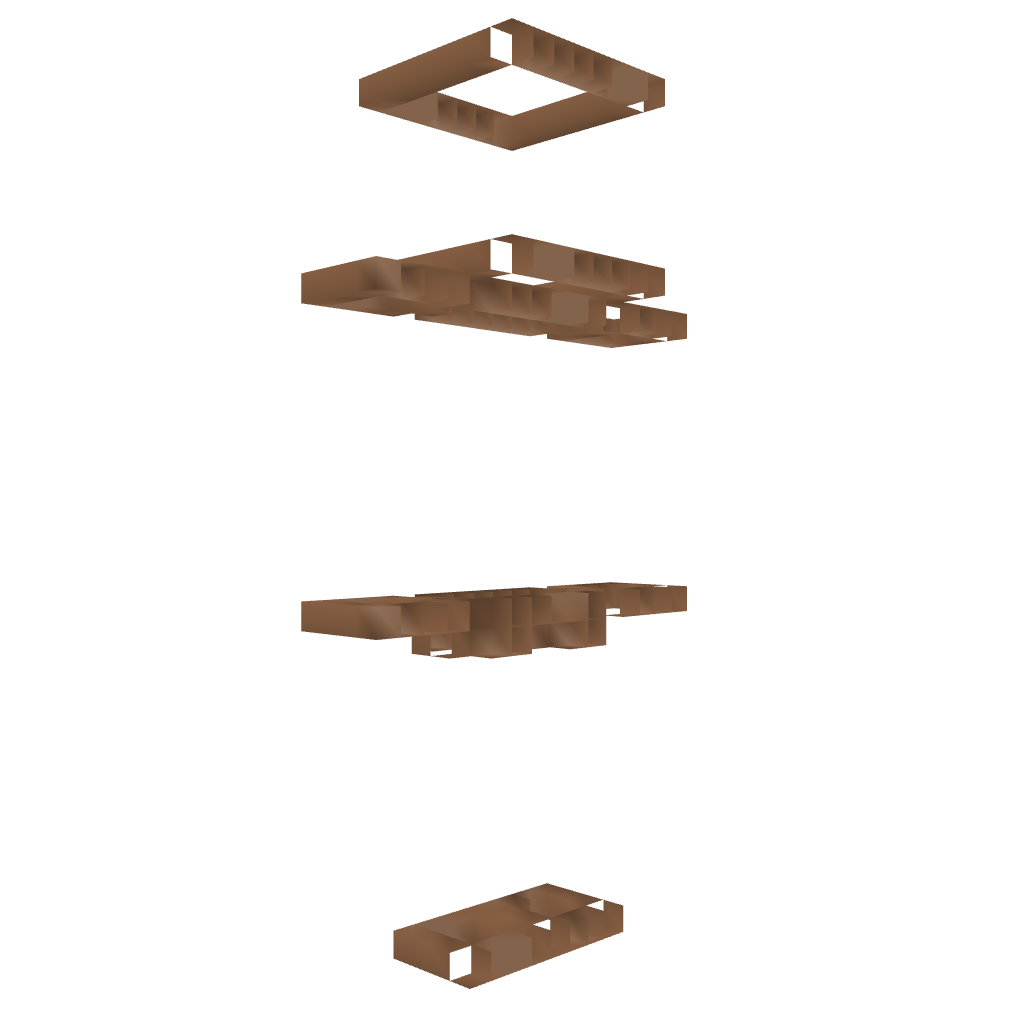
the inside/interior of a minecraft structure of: Skin Pattern